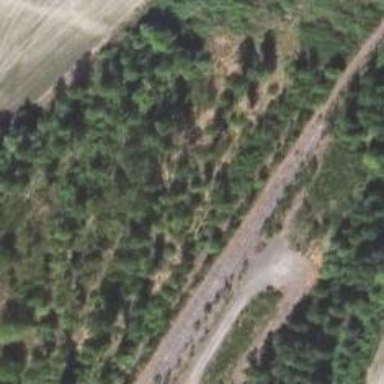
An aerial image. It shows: Disused railway yard.